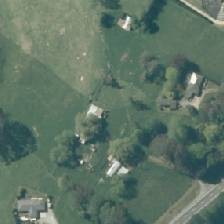
Land cover: deciduous_hardwood